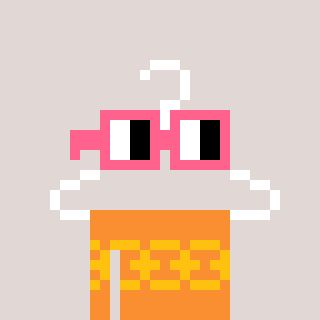
a pixel art character with square pink glasses, a hanger-shaped head and a orange-colored body on a warm background